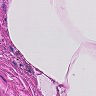
Metastatic tissue present: no